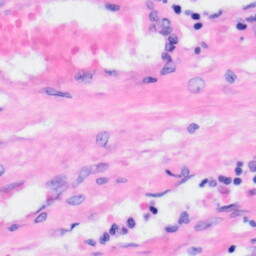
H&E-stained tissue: Liver